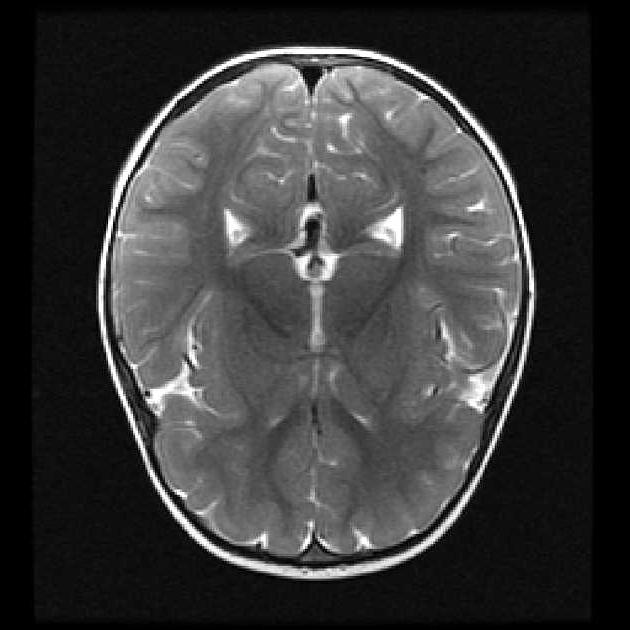
Label: notumor